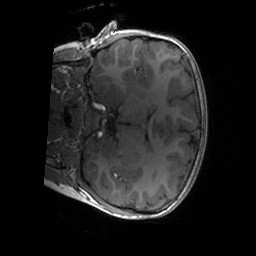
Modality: T1w
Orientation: coronal
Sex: female
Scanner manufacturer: siemens
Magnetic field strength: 3 T
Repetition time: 1.9 s
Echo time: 0.00243 s